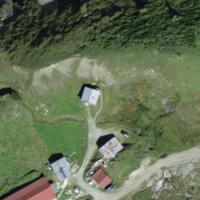
EUNIS habitat code: 23
Species observed at this site:
Rumex alpinus